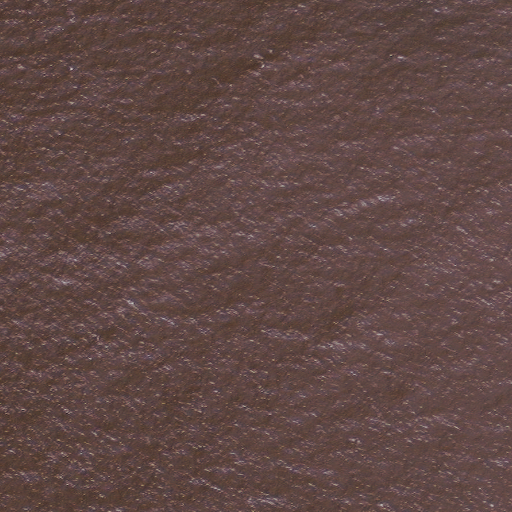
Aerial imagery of cape in Alaska named Finger Point containing only unknown